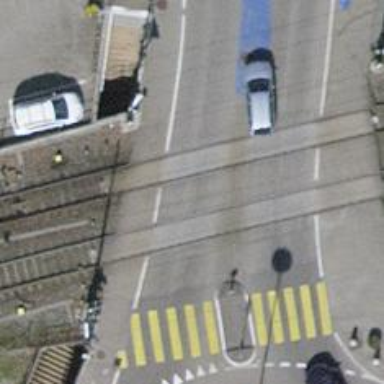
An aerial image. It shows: Level crossing with lights at railway intersection.